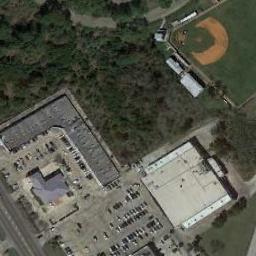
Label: baseball_diamond